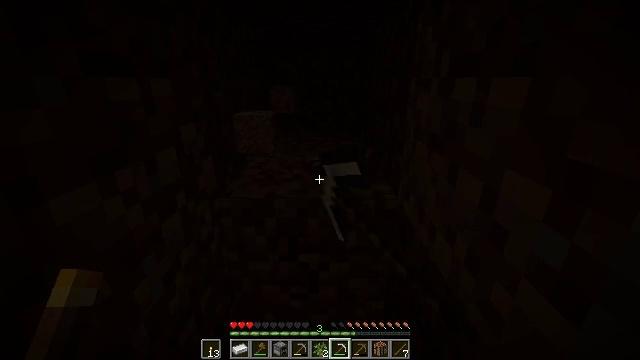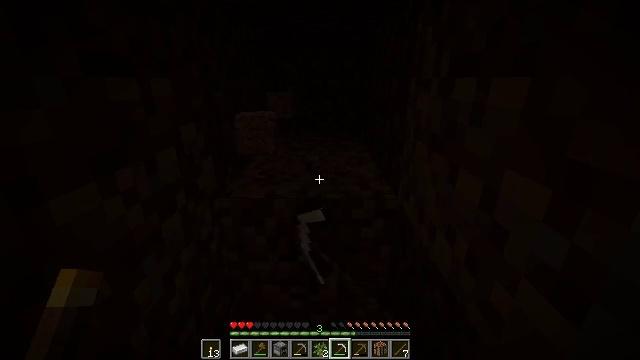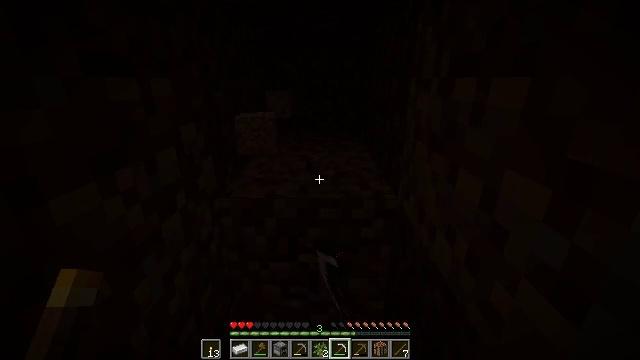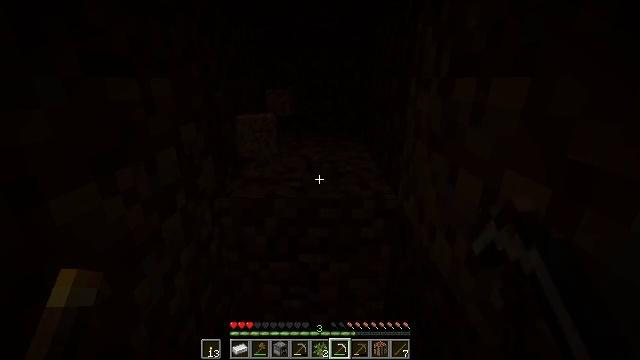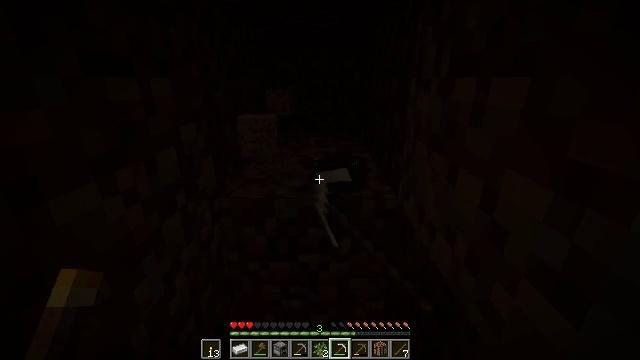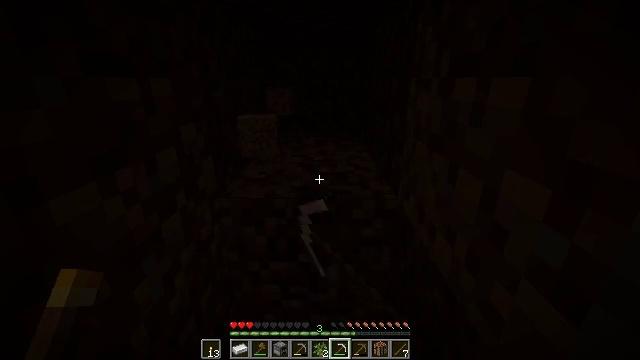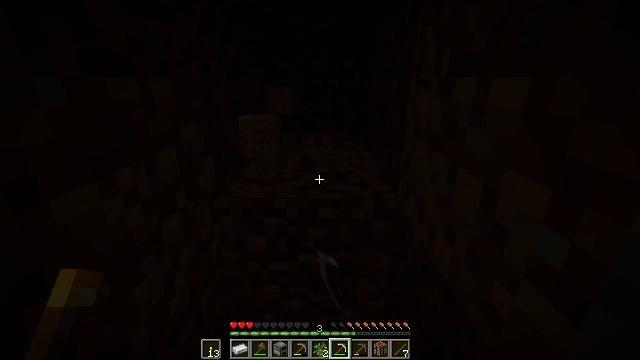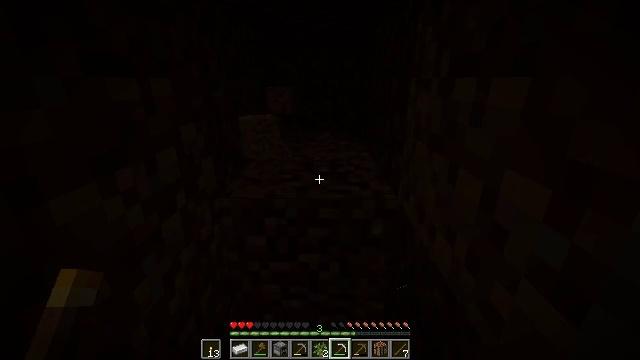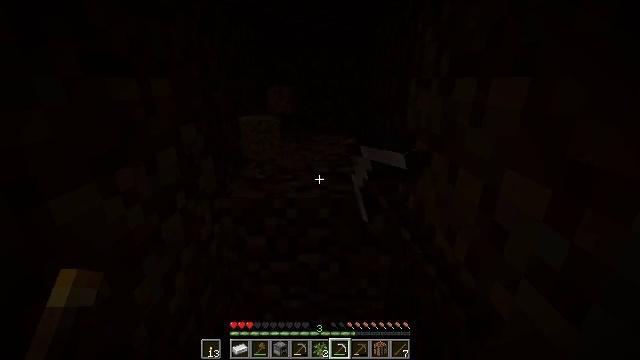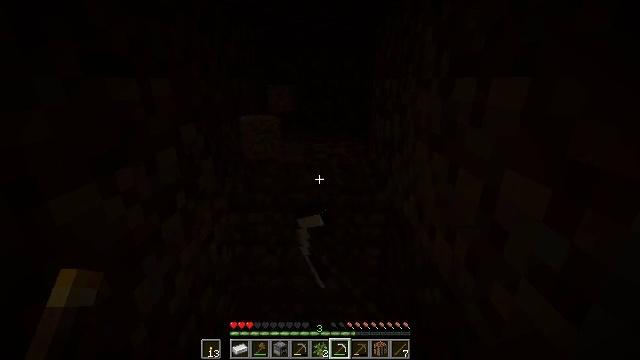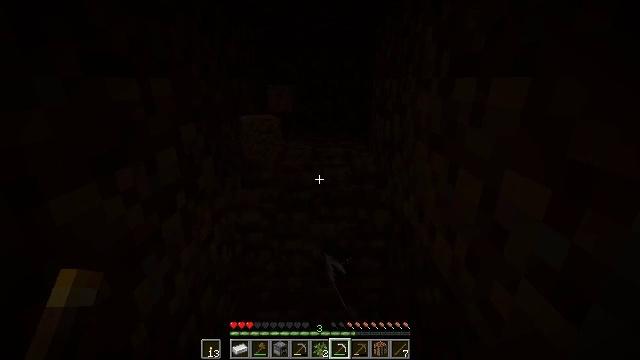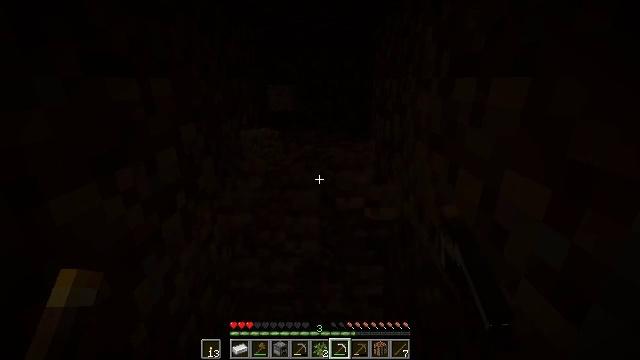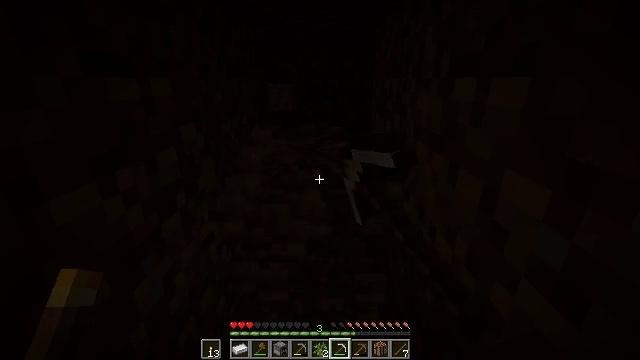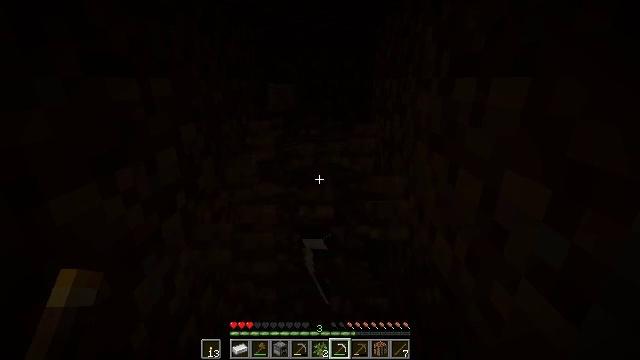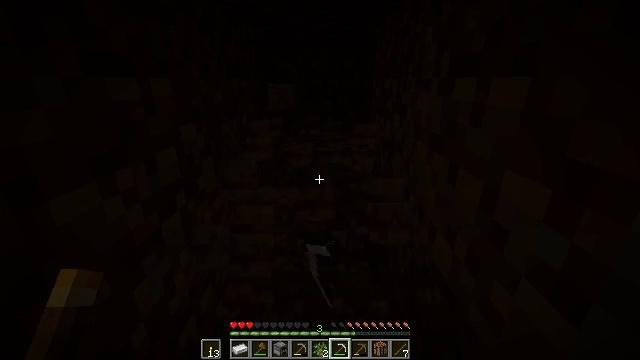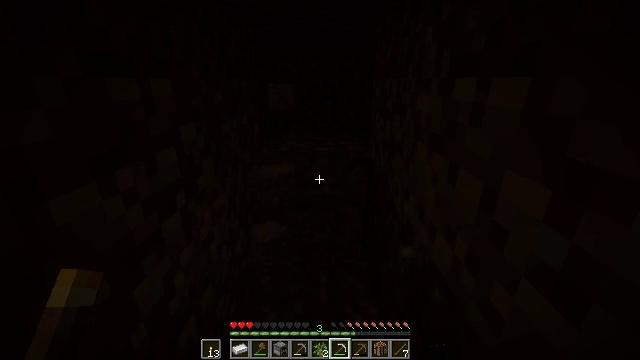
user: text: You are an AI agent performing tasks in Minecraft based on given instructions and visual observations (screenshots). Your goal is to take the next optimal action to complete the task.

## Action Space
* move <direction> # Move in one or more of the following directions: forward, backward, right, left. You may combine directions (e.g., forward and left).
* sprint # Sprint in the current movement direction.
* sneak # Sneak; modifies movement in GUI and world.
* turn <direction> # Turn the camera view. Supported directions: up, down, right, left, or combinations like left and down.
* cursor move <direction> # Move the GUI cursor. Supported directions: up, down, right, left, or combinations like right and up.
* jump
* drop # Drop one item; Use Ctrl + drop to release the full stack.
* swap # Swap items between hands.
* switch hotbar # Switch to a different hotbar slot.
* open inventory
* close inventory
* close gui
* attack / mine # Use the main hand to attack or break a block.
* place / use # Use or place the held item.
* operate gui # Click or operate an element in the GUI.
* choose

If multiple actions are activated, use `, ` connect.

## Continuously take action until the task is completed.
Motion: motion action
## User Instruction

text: Gather dirt.
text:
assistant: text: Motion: attack / mine
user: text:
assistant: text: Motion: attack / mine
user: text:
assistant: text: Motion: attack / mine
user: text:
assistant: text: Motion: attack / mine
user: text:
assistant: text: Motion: attack / mine
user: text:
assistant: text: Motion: attack / mine
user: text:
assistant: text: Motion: attack / mine
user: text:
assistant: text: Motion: attack / mine
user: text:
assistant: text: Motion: attack / mine
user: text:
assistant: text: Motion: attack / mine
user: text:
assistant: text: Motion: attack / mine
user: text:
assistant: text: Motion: attack / mine
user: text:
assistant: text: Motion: attack / mine
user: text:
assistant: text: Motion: attack / mine
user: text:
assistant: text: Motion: attack / mine
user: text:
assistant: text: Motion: attack / mine
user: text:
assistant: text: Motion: attack / mine
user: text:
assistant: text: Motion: attack / mine
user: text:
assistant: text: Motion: attack / mine
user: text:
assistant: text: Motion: attack / mine
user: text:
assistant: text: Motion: attack / mine
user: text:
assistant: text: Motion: attack / mine
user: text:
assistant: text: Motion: attack / mine
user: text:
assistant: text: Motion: attack / mine
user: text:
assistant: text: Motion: attack / mine
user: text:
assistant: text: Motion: attack / mine
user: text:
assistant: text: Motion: attack / mine
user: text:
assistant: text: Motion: attack / mine
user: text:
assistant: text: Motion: attack / mine
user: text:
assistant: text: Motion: attack / mine